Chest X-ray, PA view. Patient: 30 years old, sex M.
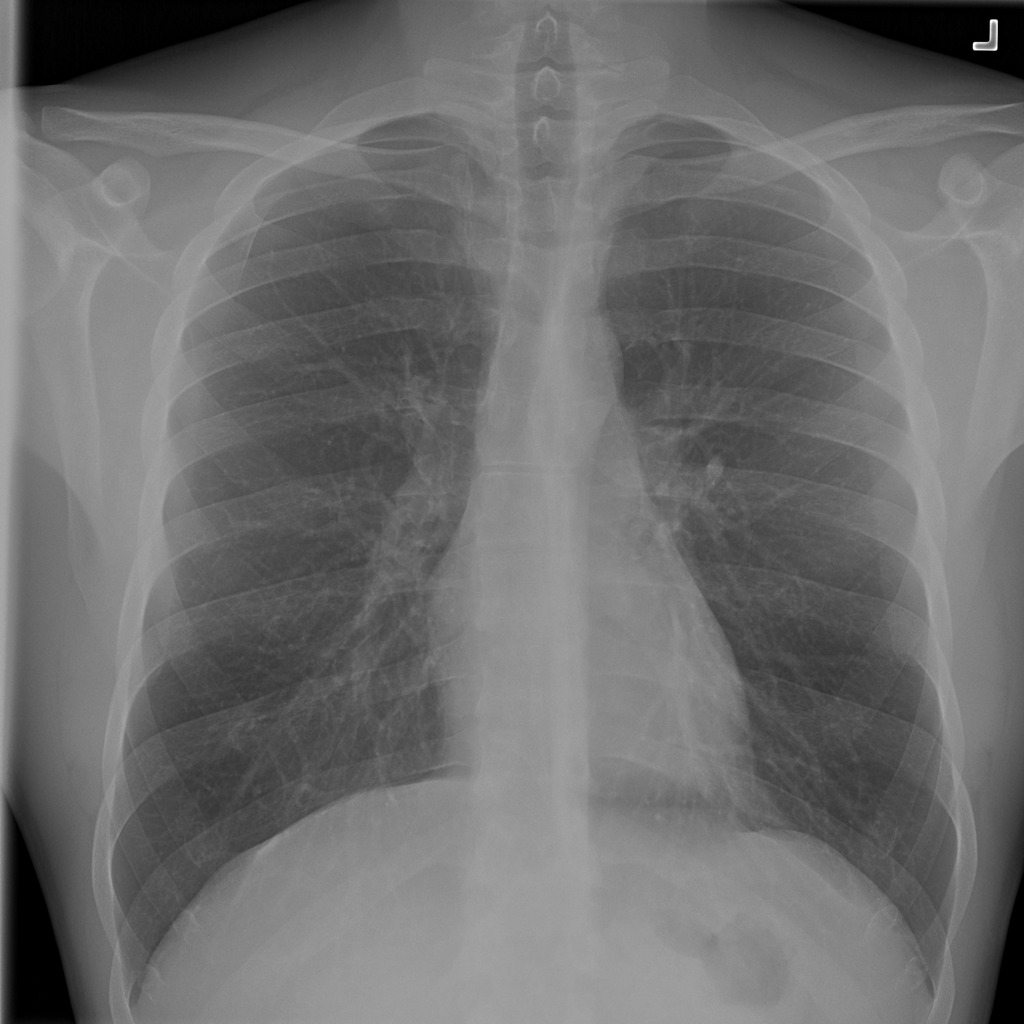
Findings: No Finding